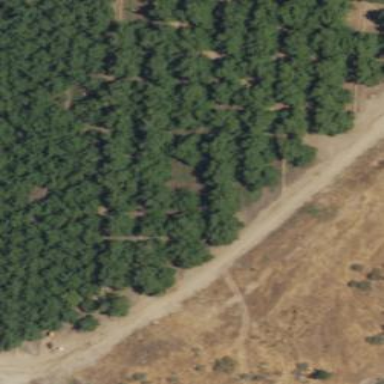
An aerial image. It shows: Orchard.